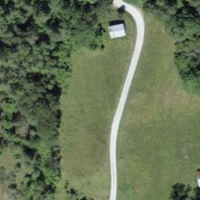
EUNIS habitat code: 32
Species observed at this site:
Aphantopus hyperantus